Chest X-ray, PA view. Patient: 60 years old, sex F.
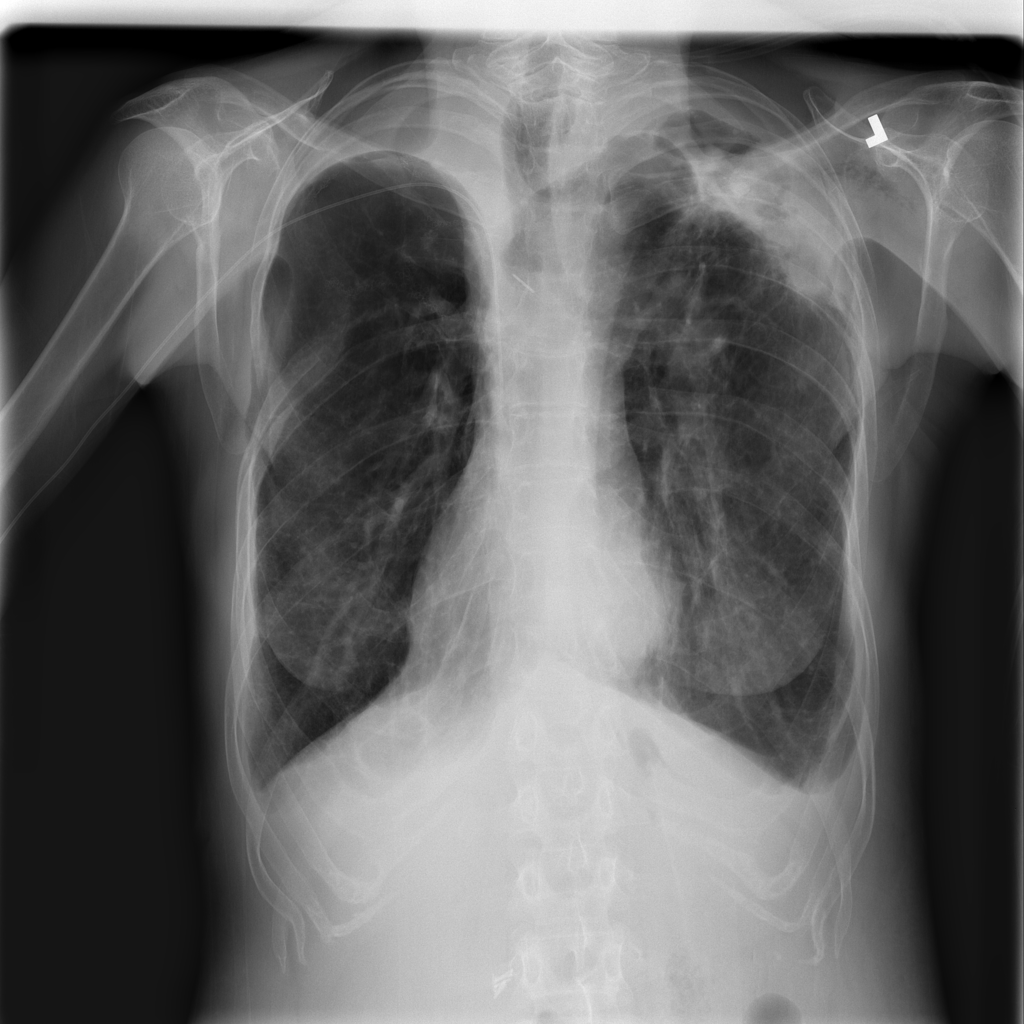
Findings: Effusion, Emphysema